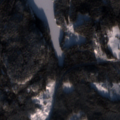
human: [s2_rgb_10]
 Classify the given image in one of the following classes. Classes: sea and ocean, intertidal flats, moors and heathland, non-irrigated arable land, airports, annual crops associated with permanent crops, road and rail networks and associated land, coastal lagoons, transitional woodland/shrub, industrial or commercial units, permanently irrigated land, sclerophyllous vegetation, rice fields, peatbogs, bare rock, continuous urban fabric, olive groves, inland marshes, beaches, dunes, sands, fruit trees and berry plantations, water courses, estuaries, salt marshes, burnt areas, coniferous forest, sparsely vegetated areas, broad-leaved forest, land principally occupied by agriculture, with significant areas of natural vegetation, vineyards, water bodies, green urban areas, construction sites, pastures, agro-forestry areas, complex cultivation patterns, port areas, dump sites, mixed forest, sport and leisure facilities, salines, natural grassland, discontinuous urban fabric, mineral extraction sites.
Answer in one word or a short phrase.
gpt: coniferous forest, transitional woodland/shrub, water bodies